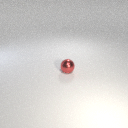
small red metal sphere